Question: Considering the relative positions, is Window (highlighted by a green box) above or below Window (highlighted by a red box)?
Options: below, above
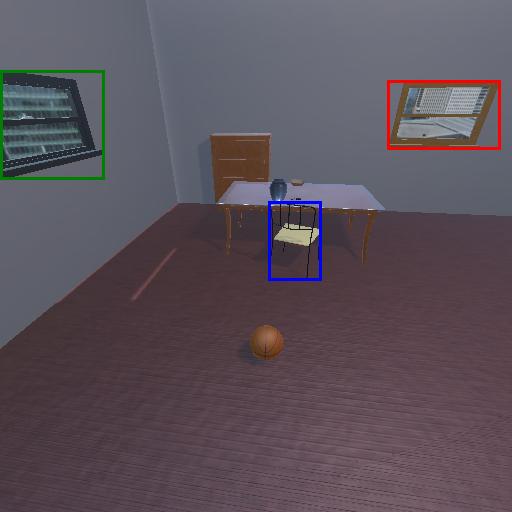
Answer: below